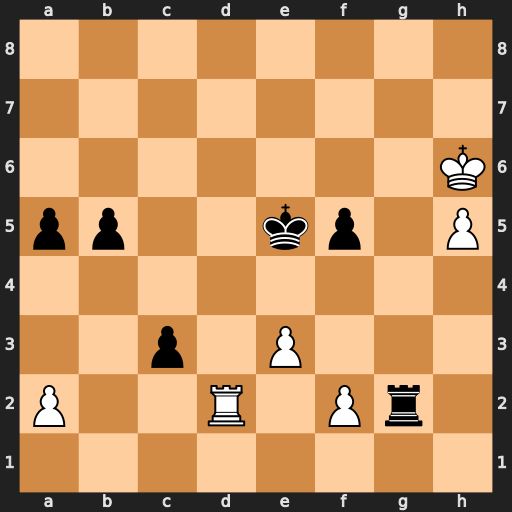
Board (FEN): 8/8/7K/pp2kp1P/8/2p1P3/P2R1Pr1/8
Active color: w
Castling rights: -
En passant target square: -
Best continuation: f4+ Ke4 Rxg2